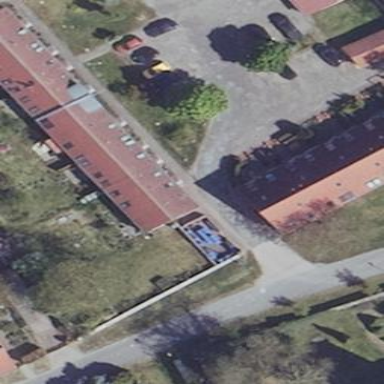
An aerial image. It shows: Image showing building with apartments.